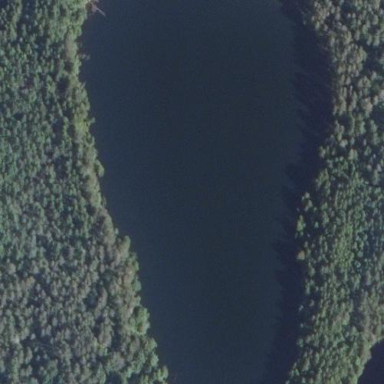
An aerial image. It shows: Serene lake surrounded by nature.